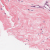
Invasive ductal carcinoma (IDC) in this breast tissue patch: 0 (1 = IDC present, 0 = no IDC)